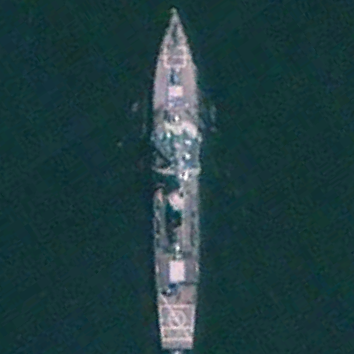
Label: destroyer